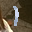
Label: 1